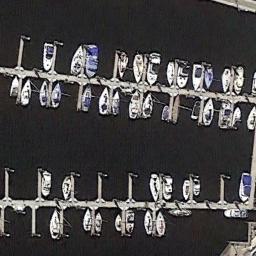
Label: harbor